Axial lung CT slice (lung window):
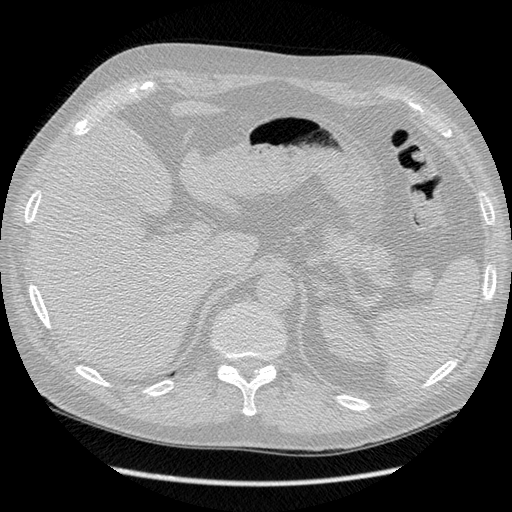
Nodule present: no